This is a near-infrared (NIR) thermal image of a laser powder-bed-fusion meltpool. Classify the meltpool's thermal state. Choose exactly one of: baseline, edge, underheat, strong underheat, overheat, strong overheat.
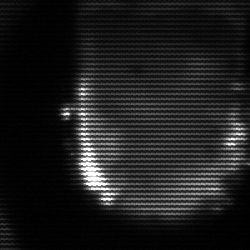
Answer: baseline